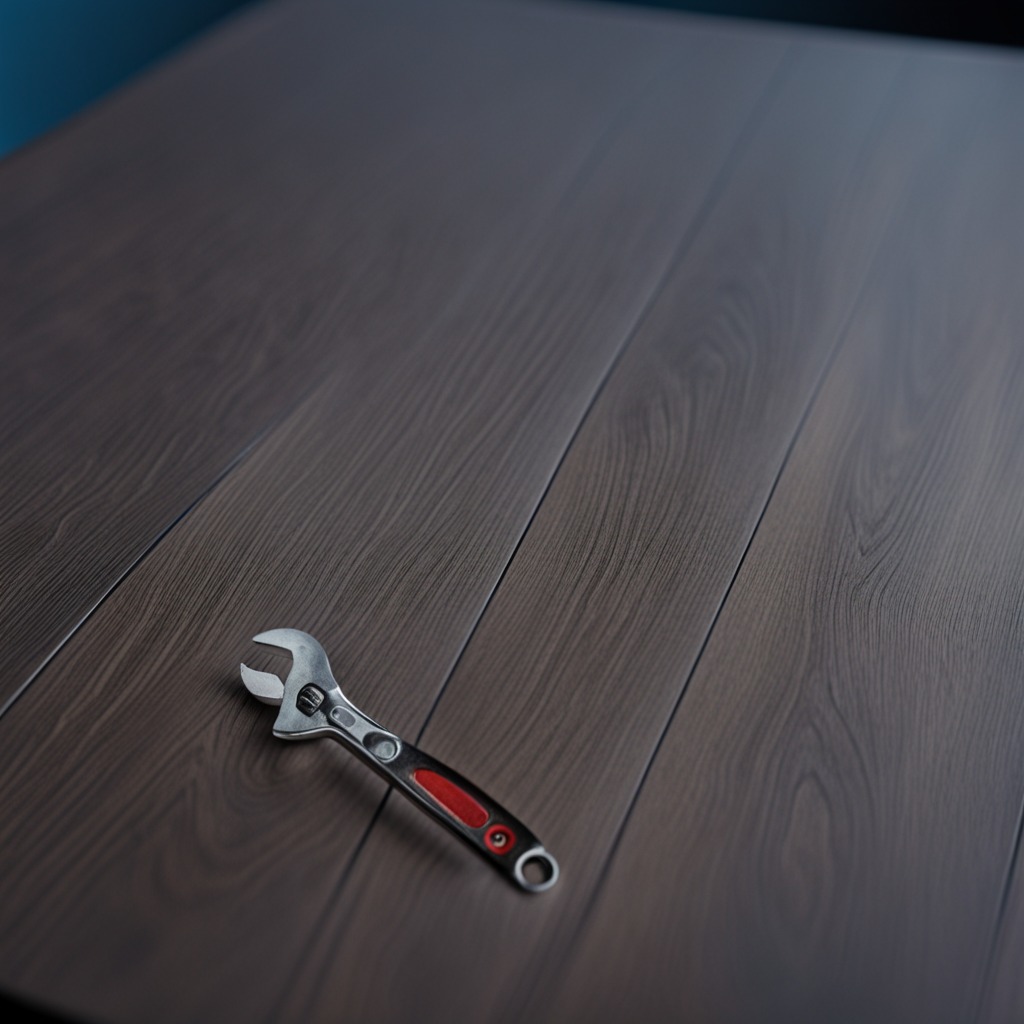
An wrench is lying on the old table with faint burn marks in a small garage at twilight.